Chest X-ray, PA view. Patient: 63 years old, sex F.
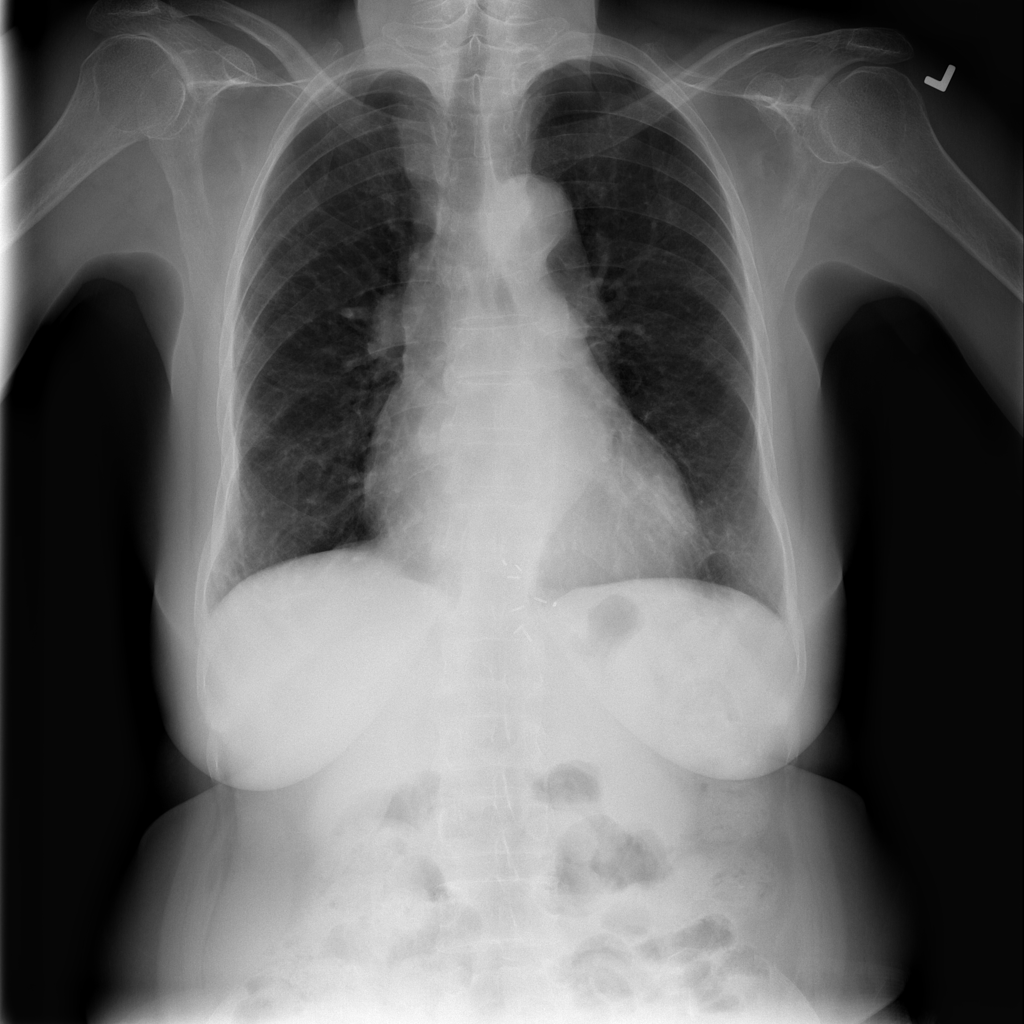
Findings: No Finding